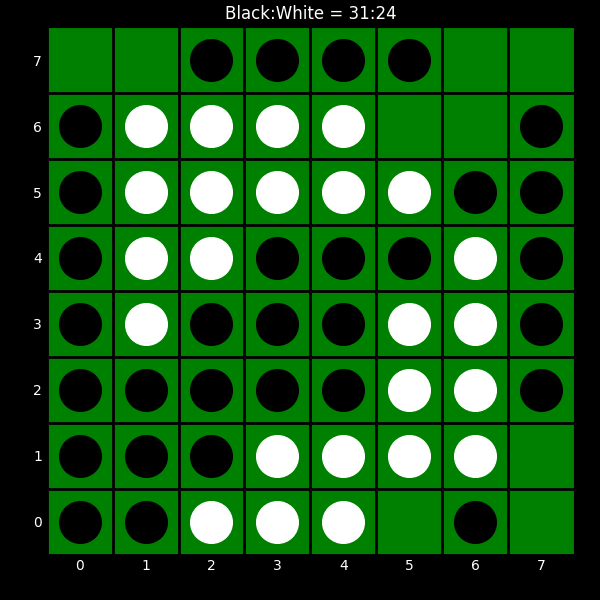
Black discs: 31
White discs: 24